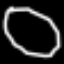
Label: octagon